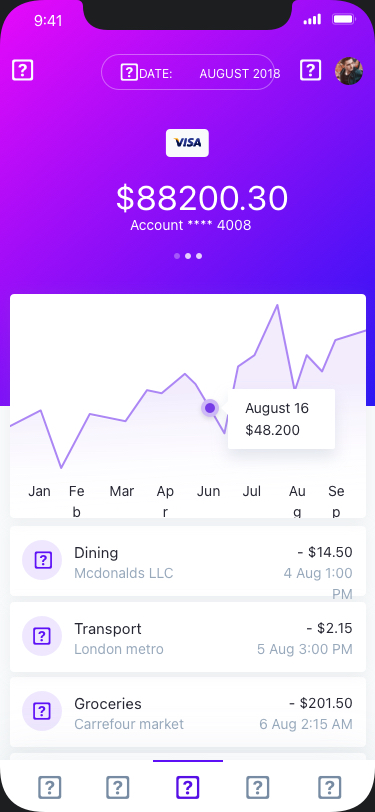
Text in this UI design:

Account **** 4008
$88200.30
Jan
Sep
Apr
Mar
Feb
Jun
Jul
Aug
August 16
$48.200